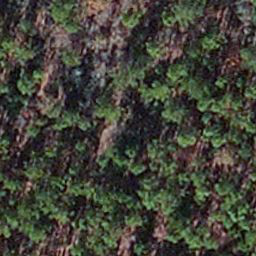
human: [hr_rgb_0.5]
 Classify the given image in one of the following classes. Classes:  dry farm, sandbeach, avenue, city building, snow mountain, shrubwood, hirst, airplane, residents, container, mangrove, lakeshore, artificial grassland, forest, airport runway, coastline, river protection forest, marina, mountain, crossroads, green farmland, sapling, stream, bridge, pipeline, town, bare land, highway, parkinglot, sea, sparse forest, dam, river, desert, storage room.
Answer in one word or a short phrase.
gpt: sapling